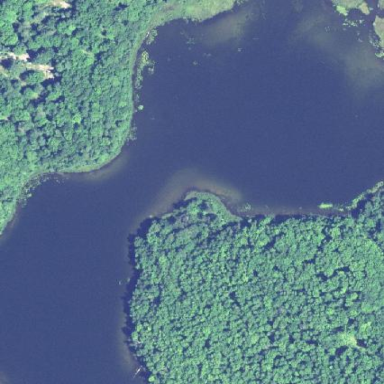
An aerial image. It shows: Serene lake.